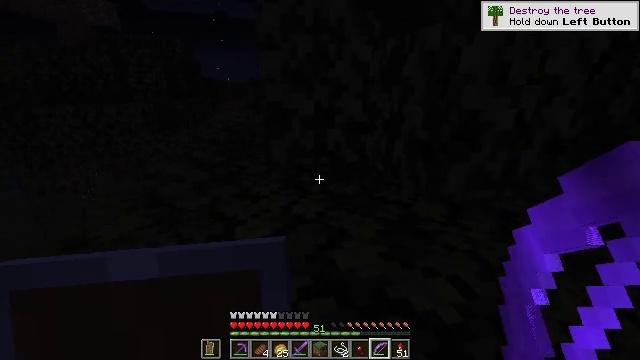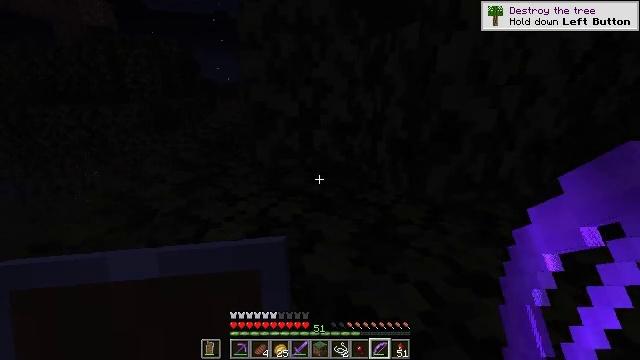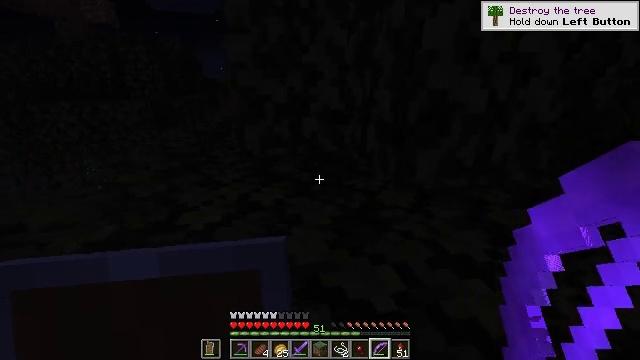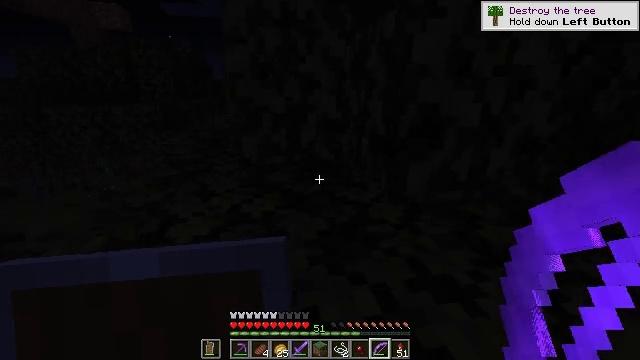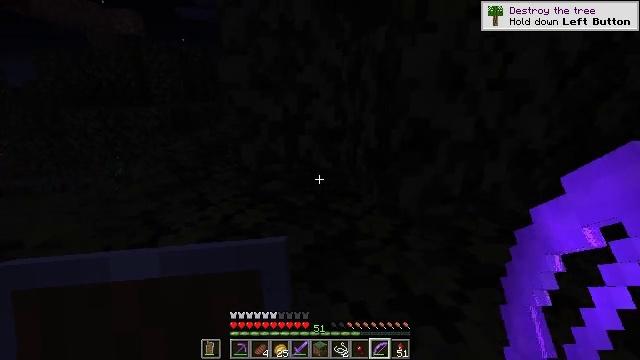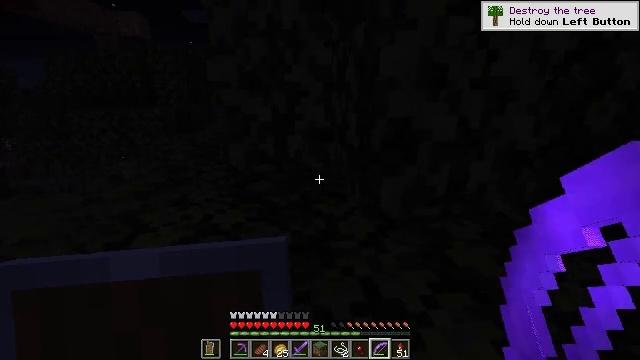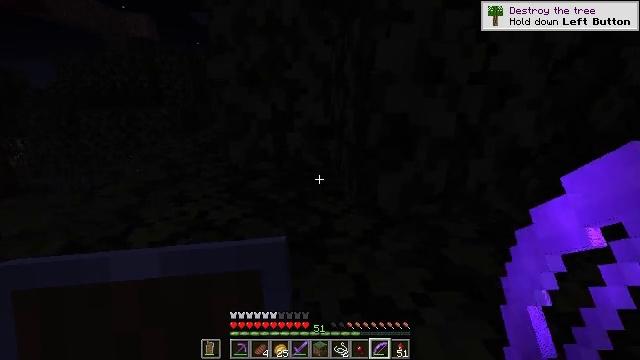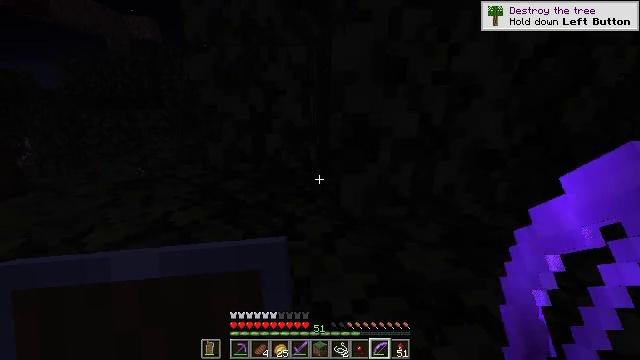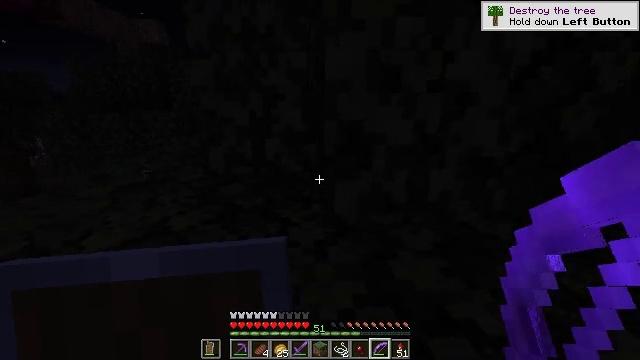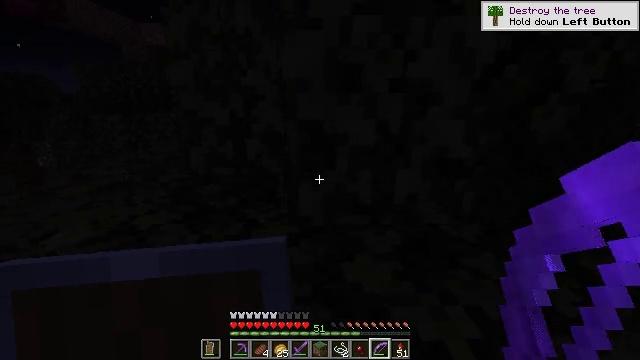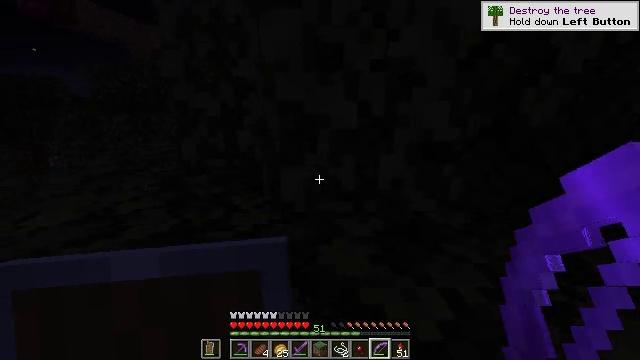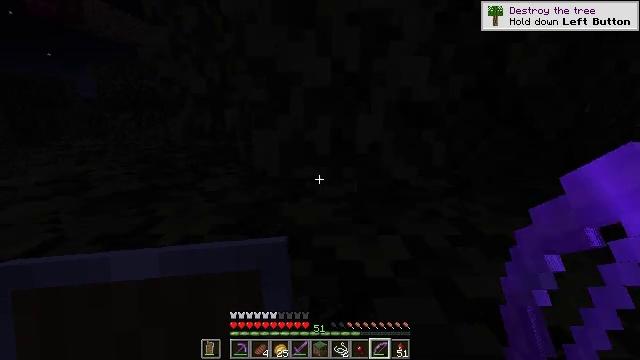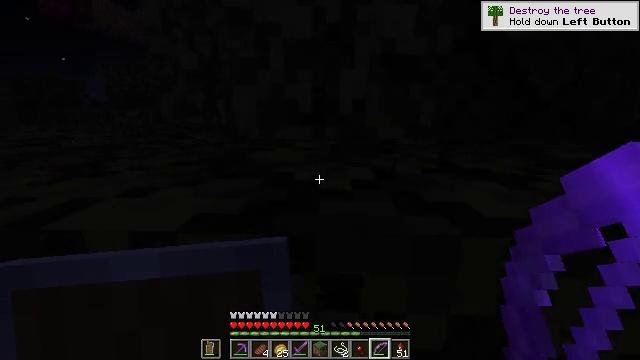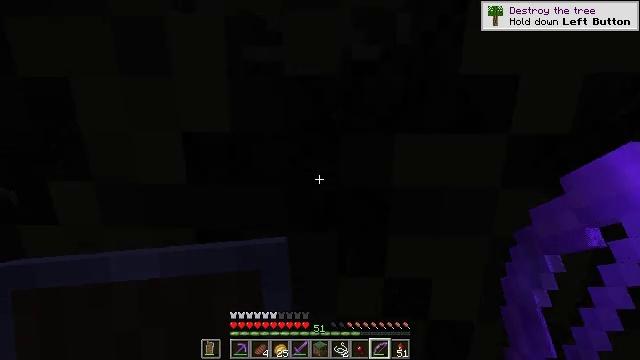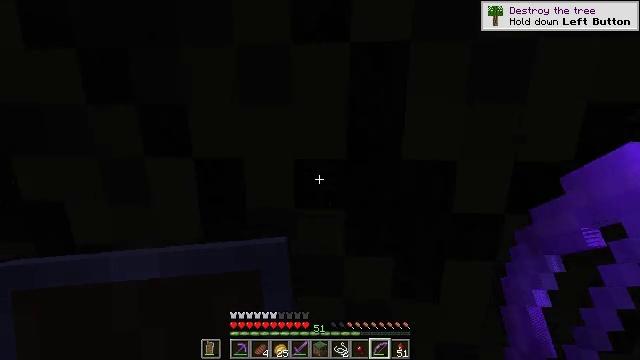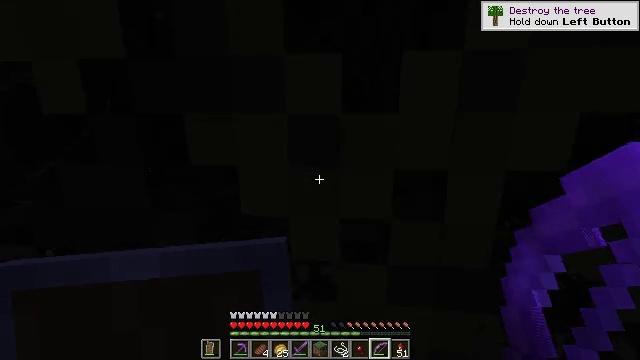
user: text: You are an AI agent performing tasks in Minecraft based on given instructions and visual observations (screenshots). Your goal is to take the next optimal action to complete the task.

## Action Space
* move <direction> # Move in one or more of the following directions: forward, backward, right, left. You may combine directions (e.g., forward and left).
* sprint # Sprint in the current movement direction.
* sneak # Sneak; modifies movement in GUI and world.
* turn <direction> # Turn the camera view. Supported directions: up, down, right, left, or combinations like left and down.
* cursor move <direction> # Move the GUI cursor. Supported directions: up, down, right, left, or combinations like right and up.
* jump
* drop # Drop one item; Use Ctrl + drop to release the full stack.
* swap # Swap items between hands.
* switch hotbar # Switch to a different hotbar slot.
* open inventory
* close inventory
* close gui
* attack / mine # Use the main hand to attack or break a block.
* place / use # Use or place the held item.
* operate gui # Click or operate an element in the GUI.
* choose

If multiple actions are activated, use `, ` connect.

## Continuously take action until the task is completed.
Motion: motion action
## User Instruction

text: Kill enemies.
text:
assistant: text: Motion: move forward and move right, jump
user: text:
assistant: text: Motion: move forward and move right, jump
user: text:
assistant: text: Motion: move forward and move right, turn left, jump
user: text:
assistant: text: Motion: move forward and move right, turn left, jump
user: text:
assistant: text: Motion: move forward and move right, turn left, jump
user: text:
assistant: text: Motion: move forward and move right, turn left, jump
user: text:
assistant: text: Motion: move forward and move right, turn left, jump
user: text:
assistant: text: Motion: move forward and move right, turn left, jump
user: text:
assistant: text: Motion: move forward and move right, turn left, jump
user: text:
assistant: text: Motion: move forward and move right, turn left, jump
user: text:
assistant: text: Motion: move forward and move right, turn left, jump
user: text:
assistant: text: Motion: move forward and move right, turn left, jump
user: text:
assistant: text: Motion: move forward and move right, turn left and up, jump
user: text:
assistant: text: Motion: move forward and move right, turn left, jump
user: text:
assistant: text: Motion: move forward and move right, turn left, jump
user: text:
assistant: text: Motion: move forward and move right, jump
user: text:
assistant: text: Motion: move forward and move right, jump
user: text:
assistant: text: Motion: move forward and move right, jump
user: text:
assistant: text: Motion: move forward and move right, jump
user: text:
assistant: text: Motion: move forward and move right, jump
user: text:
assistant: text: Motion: move forward and move right, turn right and down, jump
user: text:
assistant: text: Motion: move forward and move right, turn right and down, jump
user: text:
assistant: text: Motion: move forward and move right, turn right and down, jump
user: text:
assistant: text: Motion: move right, turn right and down, jump
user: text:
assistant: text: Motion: move right, turn right and down, jump
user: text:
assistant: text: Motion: move right, turn right, jump
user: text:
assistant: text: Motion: move right, turn right, jump
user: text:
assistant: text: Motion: move right, turn right, jump
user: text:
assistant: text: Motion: move right, turn right and up, jump
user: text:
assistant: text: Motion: move right, turn right and up, jump